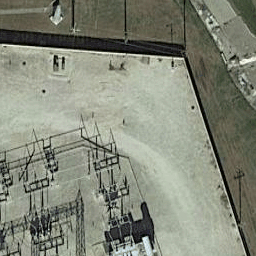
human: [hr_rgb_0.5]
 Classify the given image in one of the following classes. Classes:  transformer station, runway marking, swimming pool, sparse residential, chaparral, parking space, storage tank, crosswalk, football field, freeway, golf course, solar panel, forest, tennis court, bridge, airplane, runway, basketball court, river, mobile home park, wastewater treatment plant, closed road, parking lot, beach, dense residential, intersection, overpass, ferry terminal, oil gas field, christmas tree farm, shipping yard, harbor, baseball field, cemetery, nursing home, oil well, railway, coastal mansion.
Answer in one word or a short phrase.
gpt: transformer station